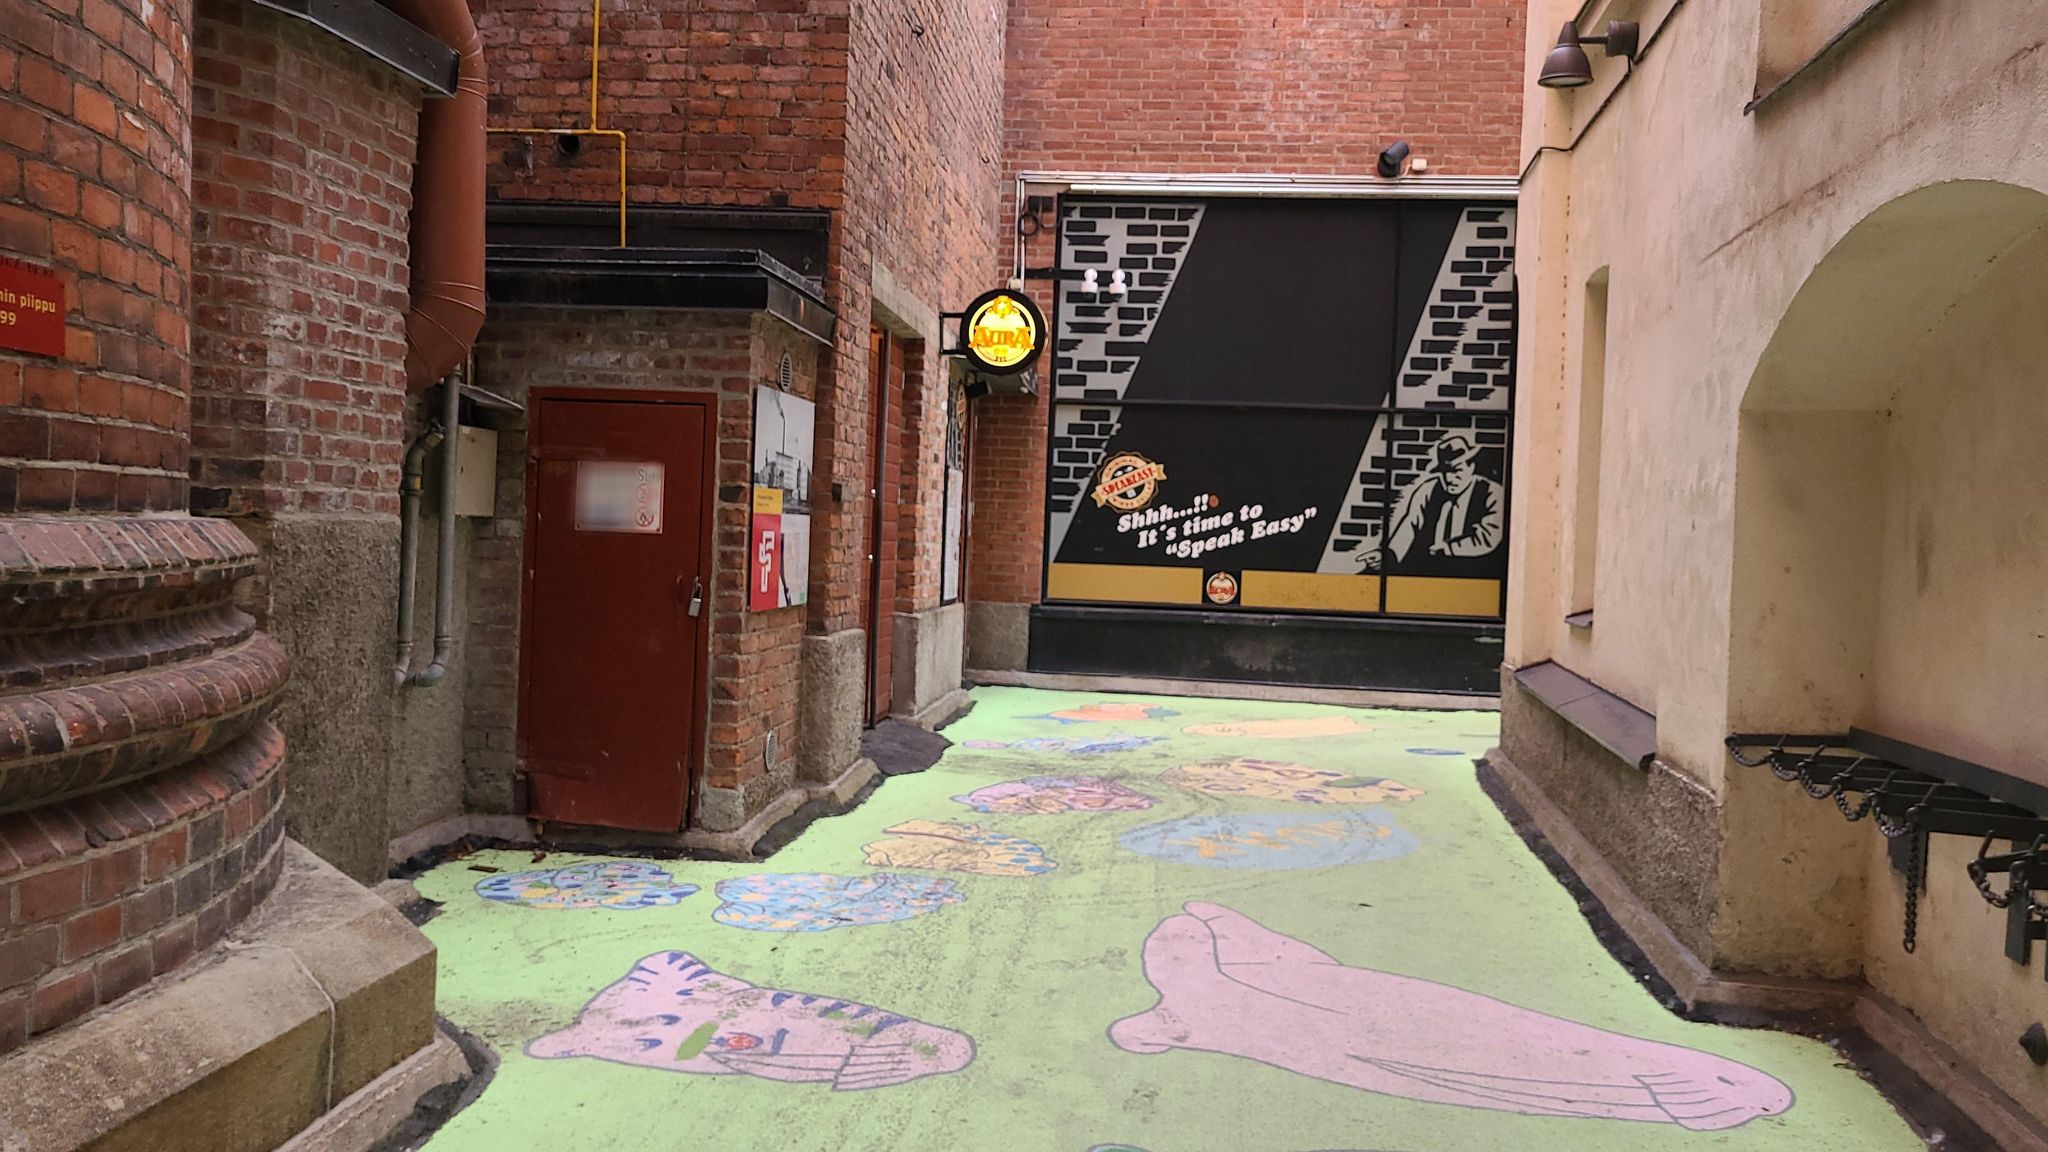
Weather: snowy
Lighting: day
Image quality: good
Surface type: walking surface
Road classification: steps, footway, corridor
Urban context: urban centre
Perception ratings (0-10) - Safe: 1.98, Lively: 1.65, Beautiful: 0.37, Boring: 5.34, Depressing: 1.94, Wealthy: 7.05